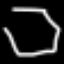
Label: octagon